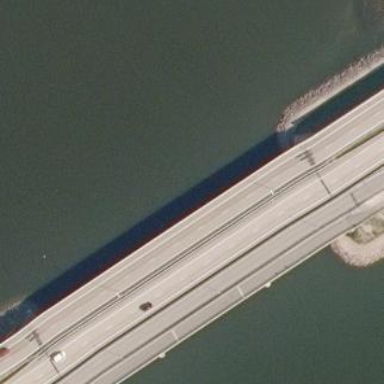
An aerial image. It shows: Beam bridge made by humans.